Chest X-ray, AP view. Patient: 35 years old, sex M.
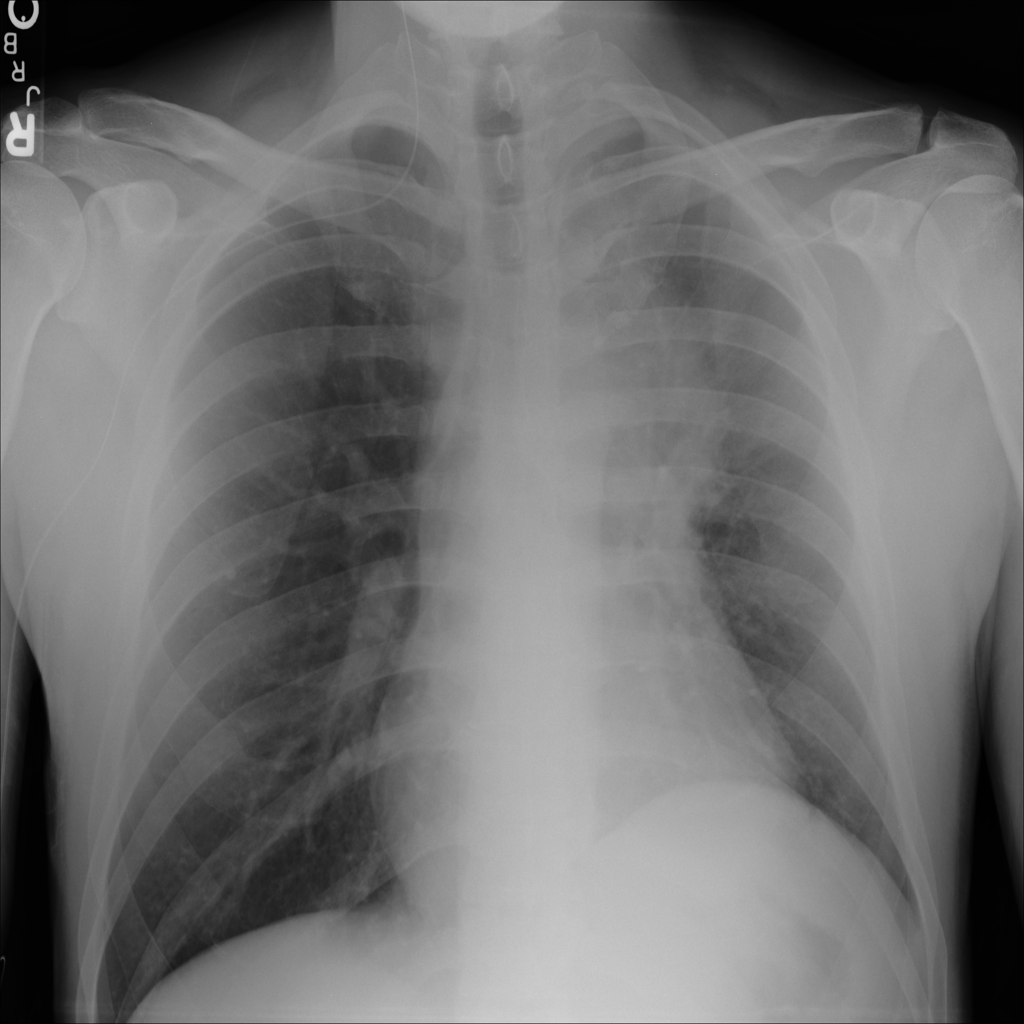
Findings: No Finding